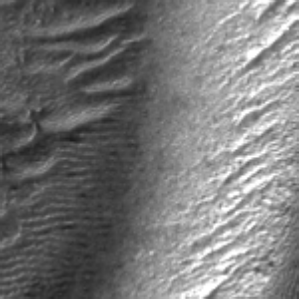
Label: frost